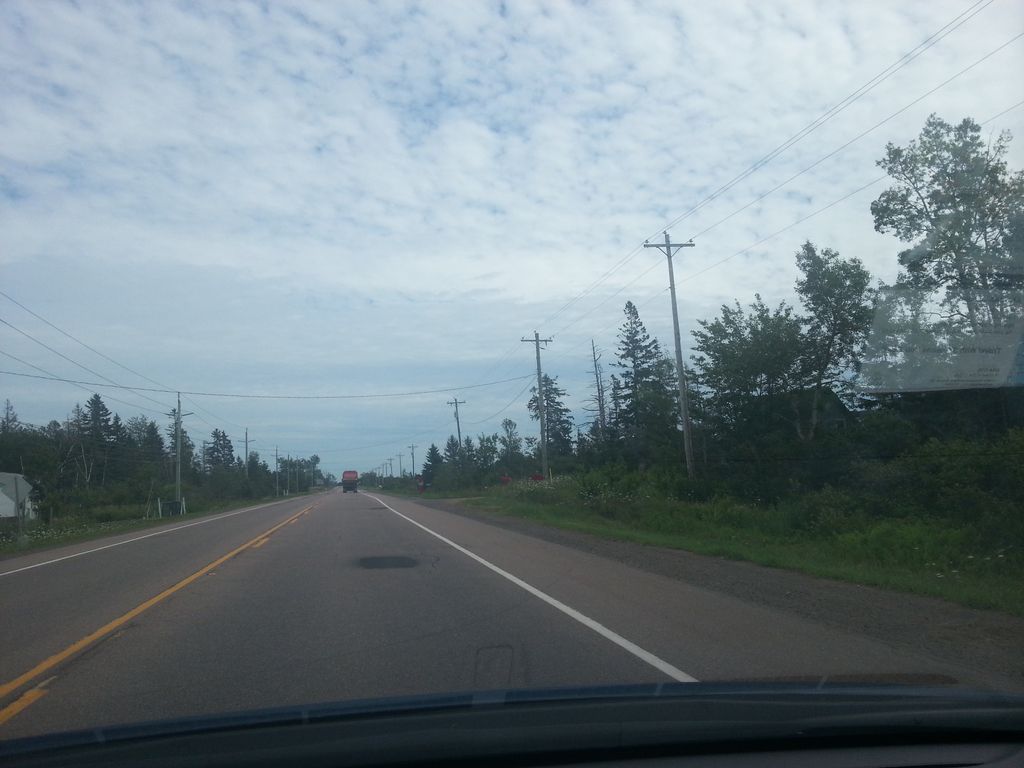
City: charlottetown